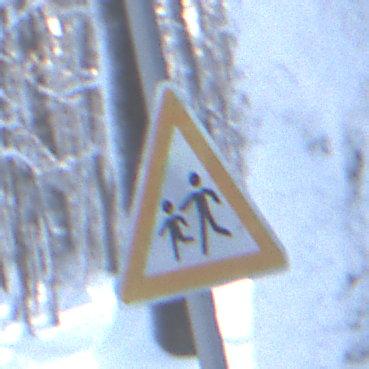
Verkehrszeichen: KinderRechts
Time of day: MorningAfternoon
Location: Outdoor (Nature)
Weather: Clear
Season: Winter
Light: Natural